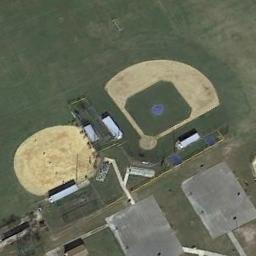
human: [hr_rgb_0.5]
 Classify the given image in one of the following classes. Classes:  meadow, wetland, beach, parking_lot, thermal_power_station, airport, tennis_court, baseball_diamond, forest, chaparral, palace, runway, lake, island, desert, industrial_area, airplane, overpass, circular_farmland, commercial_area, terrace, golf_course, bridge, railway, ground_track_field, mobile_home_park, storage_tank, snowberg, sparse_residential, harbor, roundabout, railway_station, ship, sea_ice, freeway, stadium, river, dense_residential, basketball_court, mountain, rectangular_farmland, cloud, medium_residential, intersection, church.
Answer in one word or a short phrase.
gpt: baseball_diamond